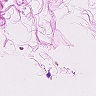
Metastatic tissue present: no